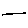
Label: line